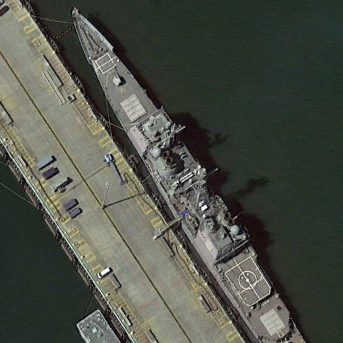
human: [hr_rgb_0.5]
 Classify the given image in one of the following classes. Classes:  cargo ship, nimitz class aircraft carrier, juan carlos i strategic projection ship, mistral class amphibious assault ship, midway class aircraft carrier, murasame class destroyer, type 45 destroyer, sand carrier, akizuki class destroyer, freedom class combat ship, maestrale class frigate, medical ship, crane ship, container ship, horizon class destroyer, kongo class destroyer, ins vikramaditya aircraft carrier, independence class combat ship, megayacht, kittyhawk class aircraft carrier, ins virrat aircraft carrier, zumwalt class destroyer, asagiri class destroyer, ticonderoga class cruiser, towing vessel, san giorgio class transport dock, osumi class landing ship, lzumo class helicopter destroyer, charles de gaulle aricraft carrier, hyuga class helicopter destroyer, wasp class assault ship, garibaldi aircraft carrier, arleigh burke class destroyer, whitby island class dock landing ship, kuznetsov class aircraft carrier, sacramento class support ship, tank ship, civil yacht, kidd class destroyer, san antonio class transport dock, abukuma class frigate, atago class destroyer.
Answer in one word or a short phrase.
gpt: Ticonderoga class cruiser